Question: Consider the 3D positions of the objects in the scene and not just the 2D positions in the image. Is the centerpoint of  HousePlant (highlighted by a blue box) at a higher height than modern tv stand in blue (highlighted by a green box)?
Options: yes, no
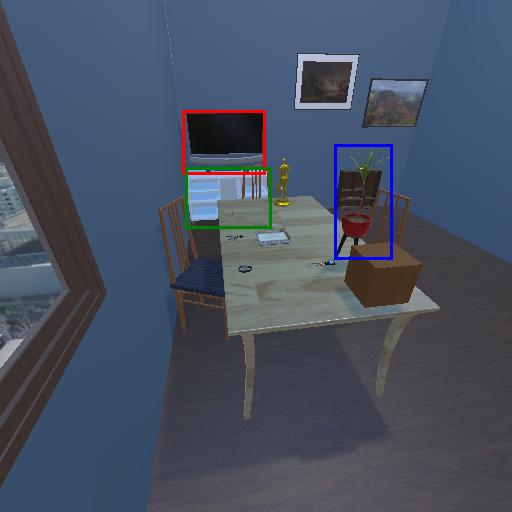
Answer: yes